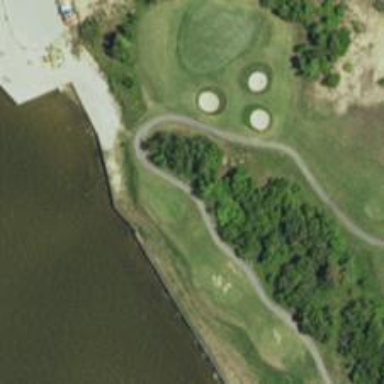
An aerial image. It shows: Path for both roads and golfers.